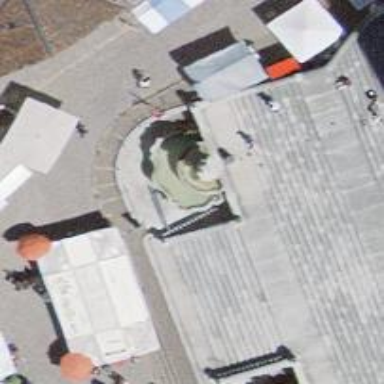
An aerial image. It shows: Fountain.